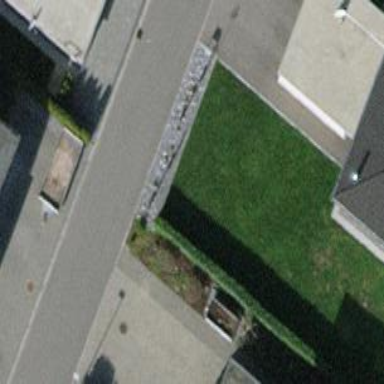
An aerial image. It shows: Hedge barrier.